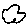
Label: cloud